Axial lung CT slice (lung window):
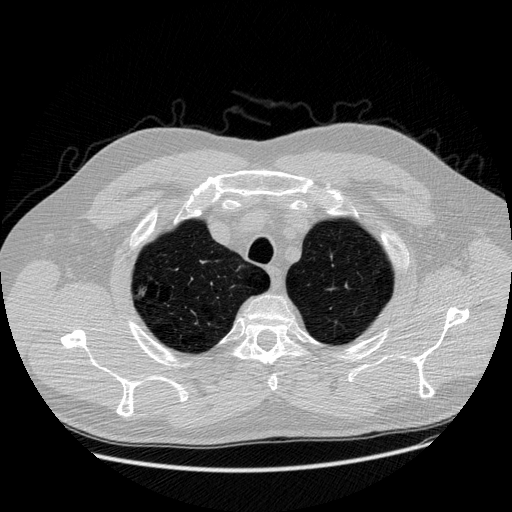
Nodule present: yes
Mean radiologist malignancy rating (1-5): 3